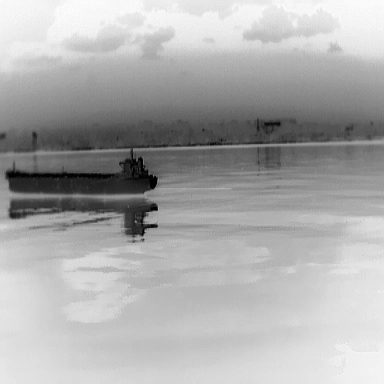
There is a liner in the infrared image.